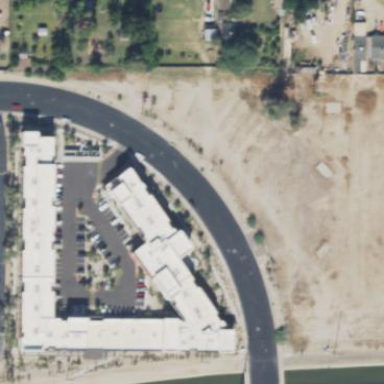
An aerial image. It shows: Image showing building with apartments.